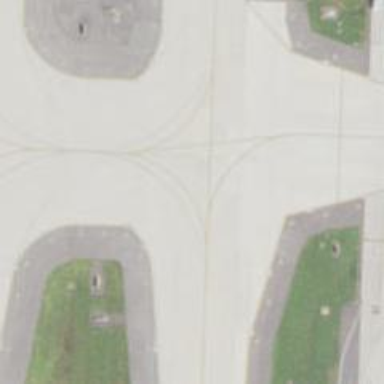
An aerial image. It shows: View of taxiway at the airport.